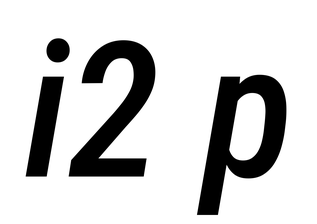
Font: Roboto-Italic_Condensed_Medium_Italic